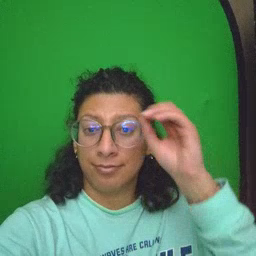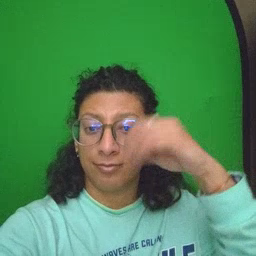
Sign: owl